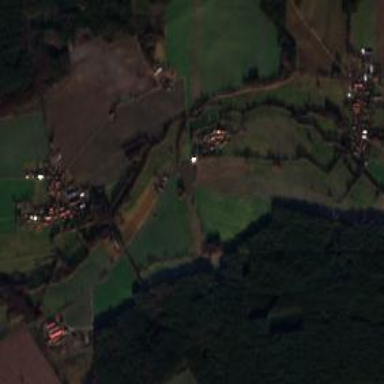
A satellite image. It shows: Small hamlet.